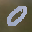
Label: 0